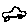
Label: car